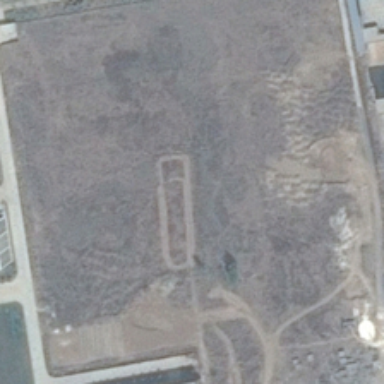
Several buildings are near a piece of bareland .